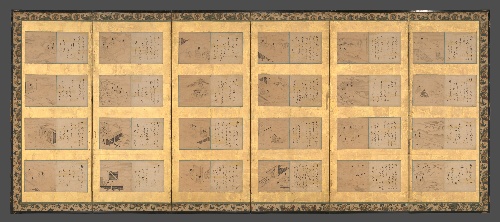
Title: 『伊勢物語』|Forty-nine scenes from the Tales of Ise
Artist: Satomura Genchin
Artist bio: Japanese, 1591–1665
Date: mid-17th century
Object type: Screens
Classification: Paintings
Medium: Pair of six-panel folding screens, with ninety-eight paintings and poem cards (shikishi) applied to gold leaf on paper; paintings: ink and red ink on paper, text: ink on paper
Culture: Japan
Period: Edo period (1615–1868)
Dimensions: Image (each): 42 1/4 in. × 8 ft. 9 7/8 in. (107.3 × 268.9 cm)
Department: Asian Art
Credit line: Mary Griggs Burke Collection, Gift of the Mary and Jackson Burke Foundation, 2015
Accession year: 2015
Repository: Metropolitan Museum of Art, New York, NY
Tags: Men|Women